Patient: sex M, age 77
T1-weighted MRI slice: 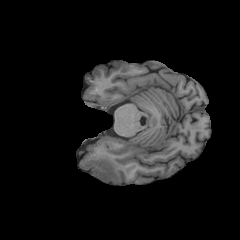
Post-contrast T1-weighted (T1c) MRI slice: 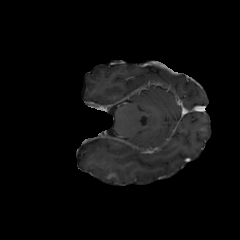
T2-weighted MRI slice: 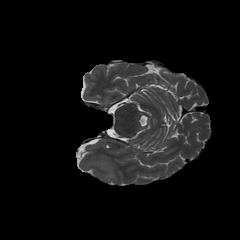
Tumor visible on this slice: yes
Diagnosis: Glioblastoma, IDH-wildtype
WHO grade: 4